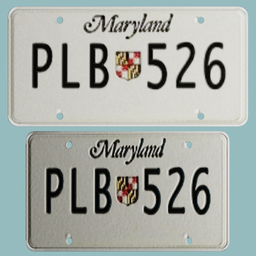
Label: mechanical